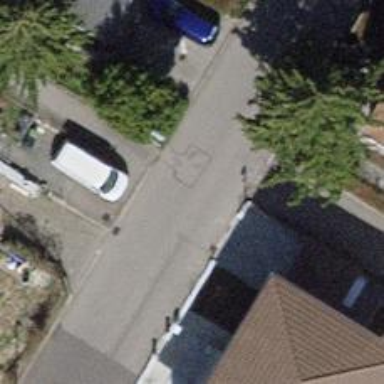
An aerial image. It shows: Asphalt road designated as living street.